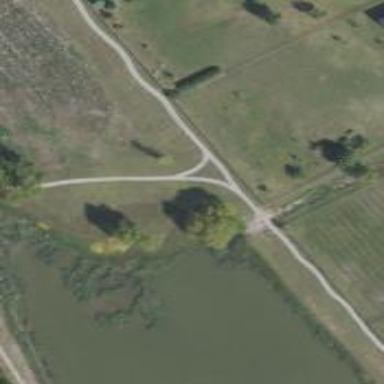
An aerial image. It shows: Path.